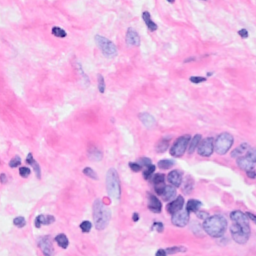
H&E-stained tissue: Breast